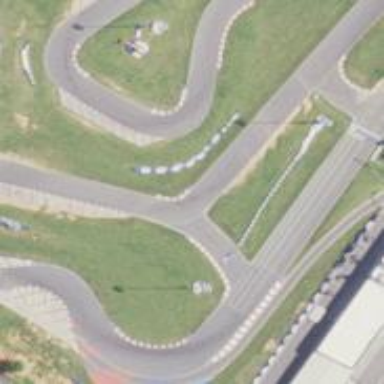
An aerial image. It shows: Raceway for motor sports.